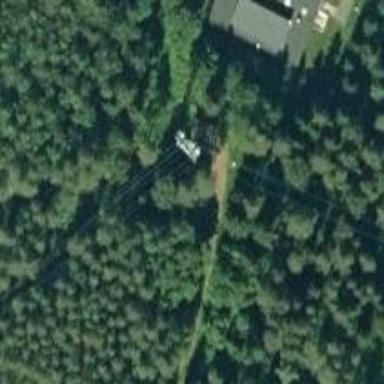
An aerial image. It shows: Mast tower used for communication.